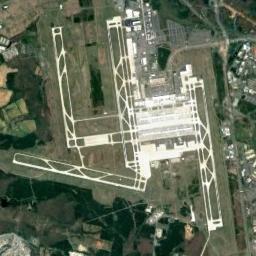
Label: airport